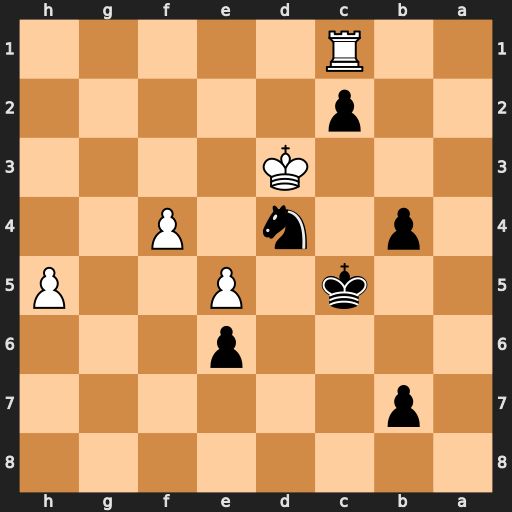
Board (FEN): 8/1p6/4p3/2k1P2P/1p1n1P2/3K4/2p5/2R5
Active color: b
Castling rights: -
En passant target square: -
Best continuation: b3 h6 Kb4 Kxd4 b2 Rxc2 b1=Q